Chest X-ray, PA view. Patient: 44 years old, sex F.
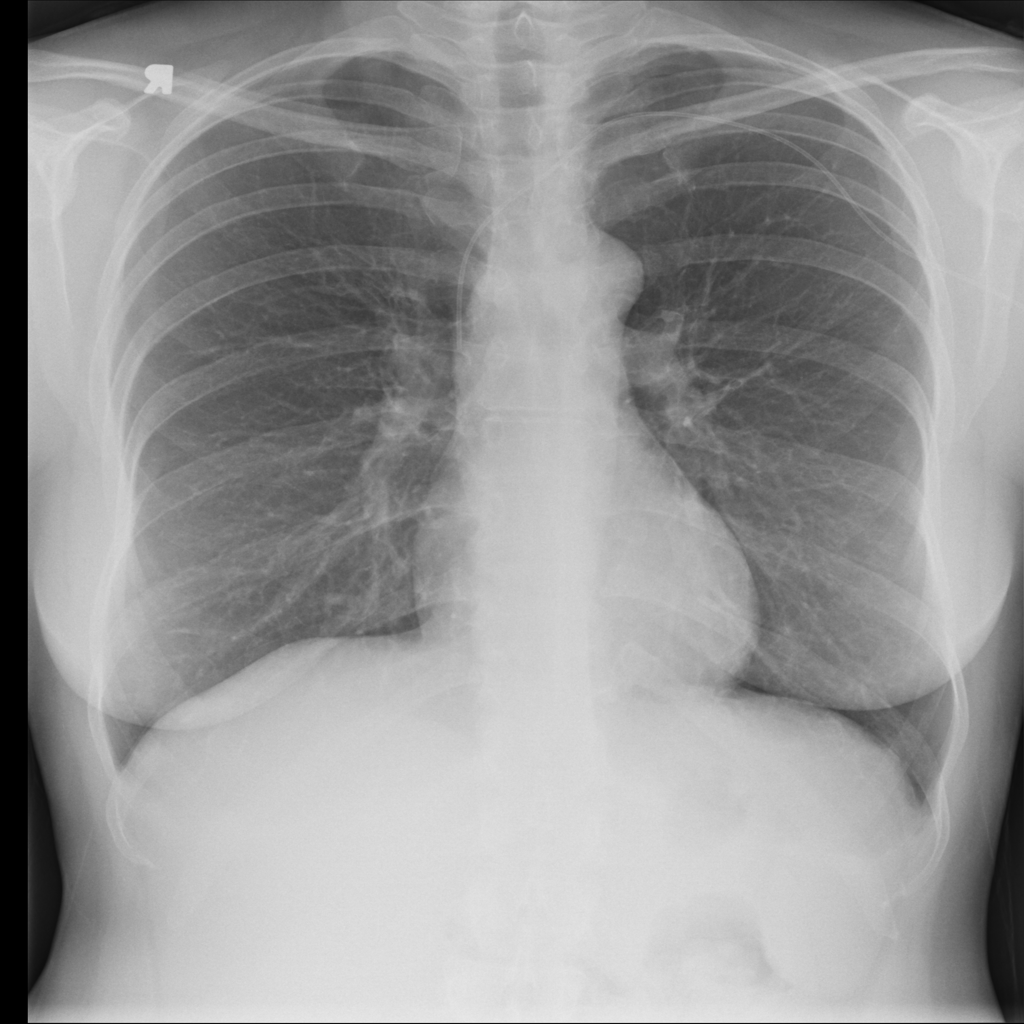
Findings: No Finding